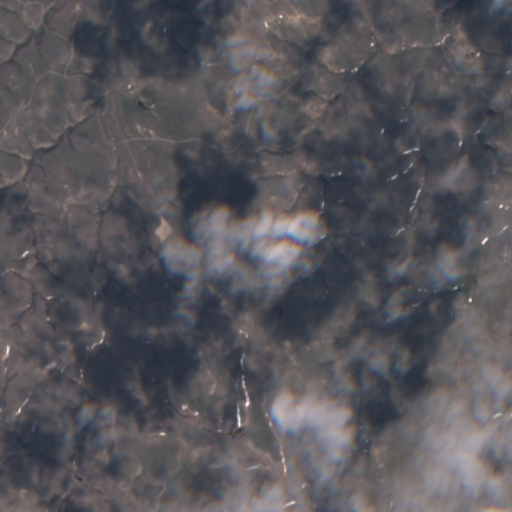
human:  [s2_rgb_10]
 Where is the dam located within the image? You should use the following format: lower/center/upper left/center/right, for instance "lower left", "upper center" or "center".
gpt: The dam is located in the center of the image.
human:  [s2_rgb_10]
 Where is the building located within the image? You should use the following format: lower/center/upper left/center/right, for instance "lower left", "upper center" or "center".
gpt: The building is located in the center right of the image.
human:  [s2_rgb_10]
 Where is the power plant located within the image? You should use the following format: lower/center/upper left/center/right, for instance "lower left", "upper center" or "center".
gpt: There is no power plant in the image.